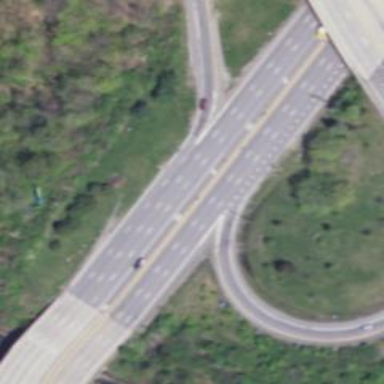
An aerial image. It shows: Primary highway.